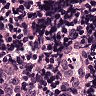
Metastatic tissue present: no